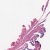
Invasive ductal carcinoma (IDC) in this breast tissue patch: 0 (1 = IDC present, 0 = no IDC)